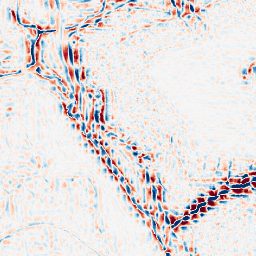
Category: wavelet
Decomposition family: wavelet_reverse_biorthogonal
Decomposition parameters: wavelet: rbio4.4
level: 3
Upsampling method: regularized
Upsampling parameters: scale: 2
lambda_reg: 0.001
Upsampling scale: 2